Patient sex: M
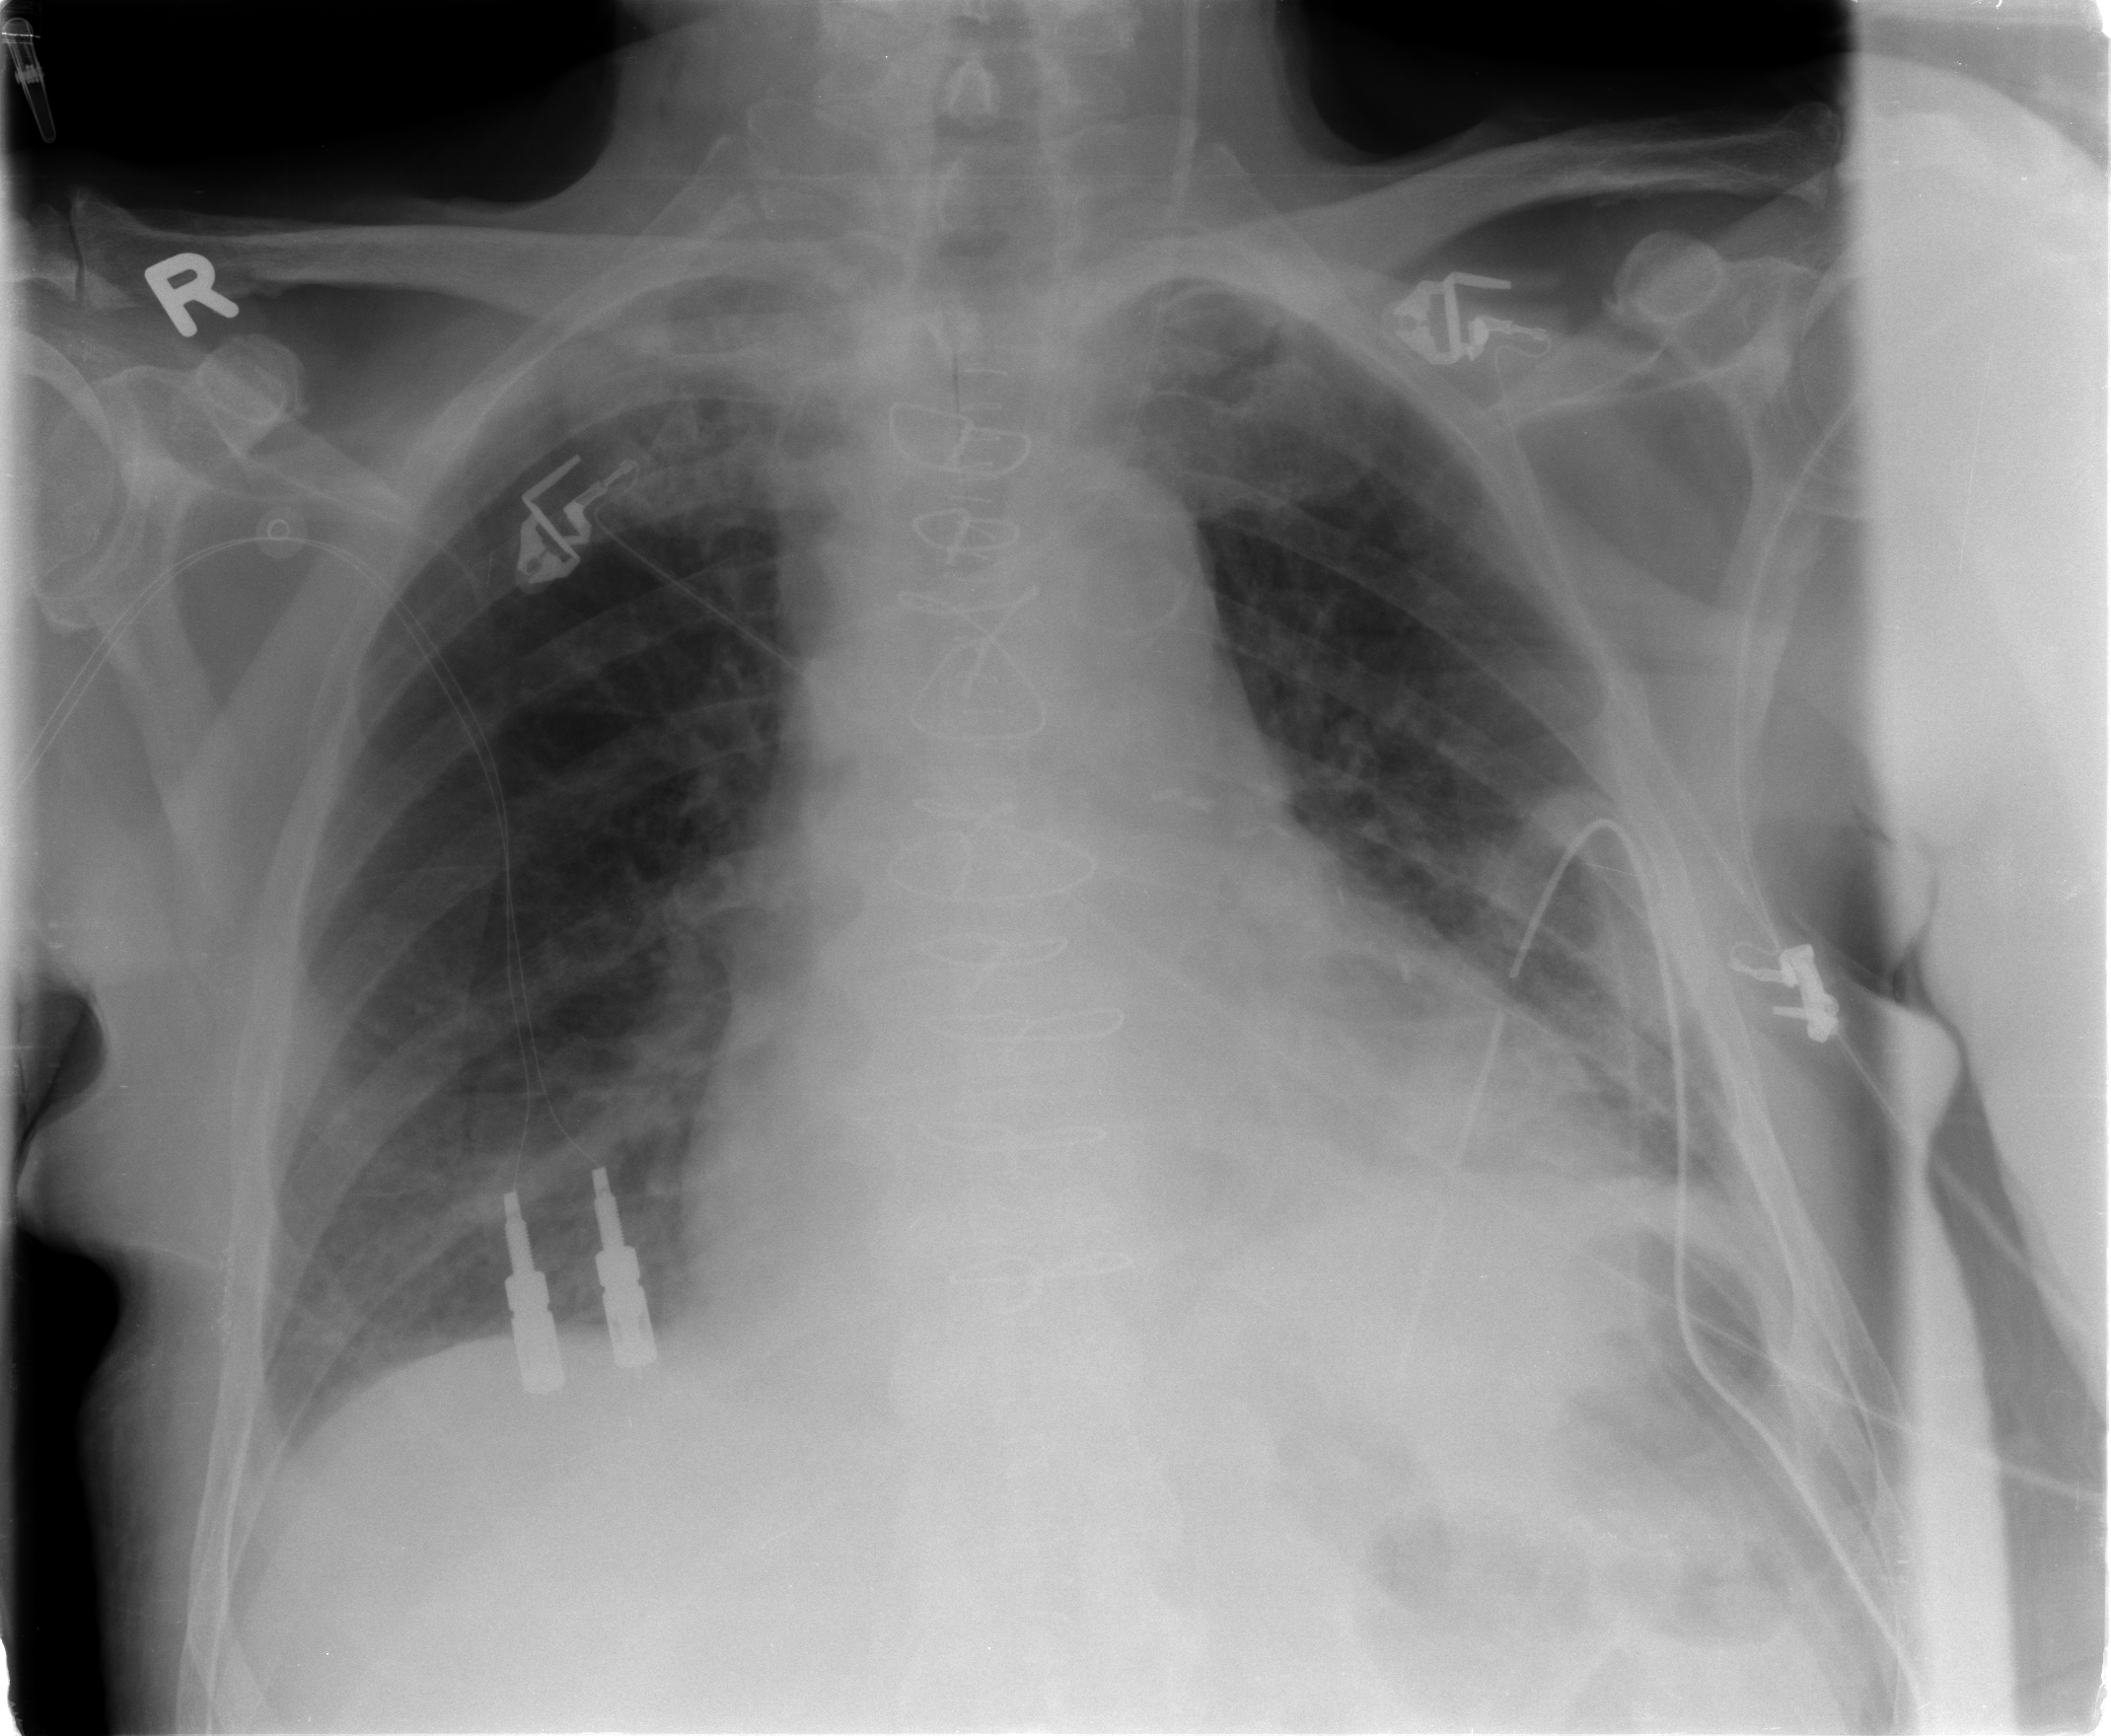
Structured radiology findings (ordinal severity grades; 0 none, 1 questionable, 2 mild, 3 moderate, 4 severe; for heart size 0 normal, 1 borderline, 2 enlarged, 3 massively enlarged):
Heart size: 2
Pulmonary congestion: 1
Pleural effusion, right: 0
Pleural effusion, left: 0
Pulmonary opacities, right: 0
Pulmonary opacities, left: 1
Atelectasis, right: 2
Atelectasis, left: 2